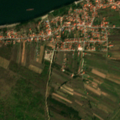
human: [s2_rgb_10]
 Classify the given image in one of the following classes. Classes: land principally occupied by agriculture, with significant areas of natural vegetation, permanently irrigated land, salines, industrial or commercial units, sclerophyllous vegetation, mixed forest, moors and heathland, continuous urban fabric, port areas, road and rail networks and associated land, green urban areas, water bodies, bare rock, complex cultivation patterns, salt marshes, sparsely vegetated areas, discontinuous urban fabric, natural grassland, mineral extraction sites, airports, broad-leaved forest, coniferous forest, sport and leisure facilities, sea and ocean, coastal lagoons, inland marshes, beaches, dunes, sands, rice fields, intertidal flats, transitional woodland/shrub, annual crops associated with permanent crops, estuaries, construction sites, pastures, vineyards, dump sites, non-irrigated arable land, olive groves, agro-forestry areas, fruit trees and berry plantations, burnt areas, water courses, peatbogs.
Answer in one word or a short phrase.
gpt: discontinuous urban fabric, vineyards, complex cultivation patterns, land principally occupied by agriculture, with significant areas of natural vegetation, water courses